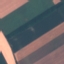
Label: AnnualCrop